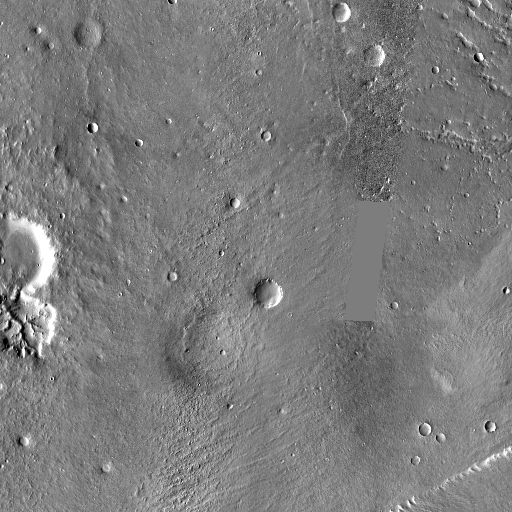
Crater classes present: Background, Other, Buried, Secondary